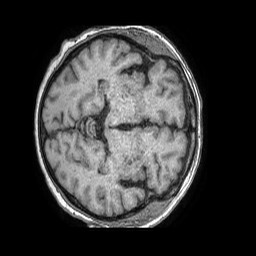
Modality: T1w
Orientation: axial
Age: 68
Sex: female
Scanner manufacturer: philips
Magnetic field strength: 1.5 T
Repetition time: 0.007732 s
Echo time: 0.003578 s